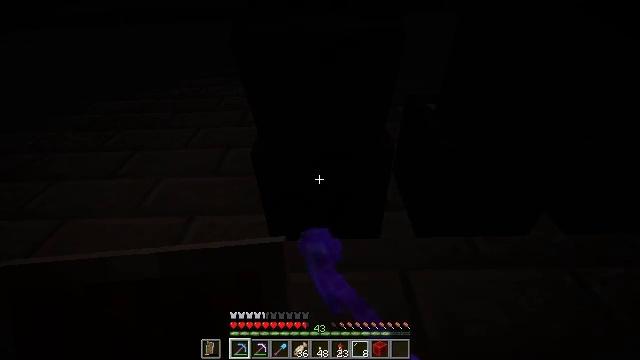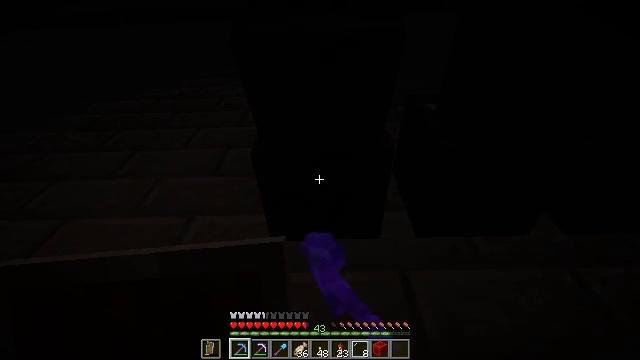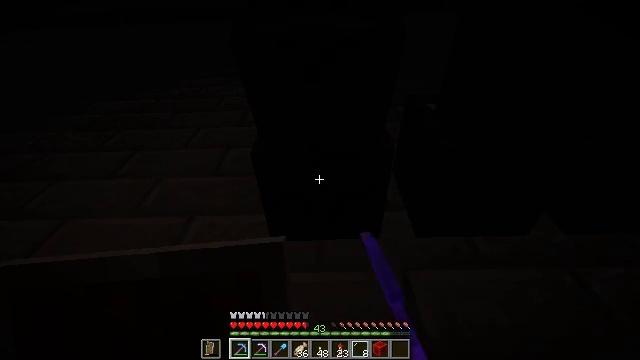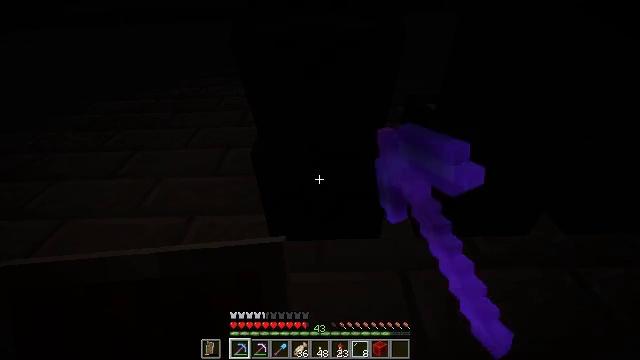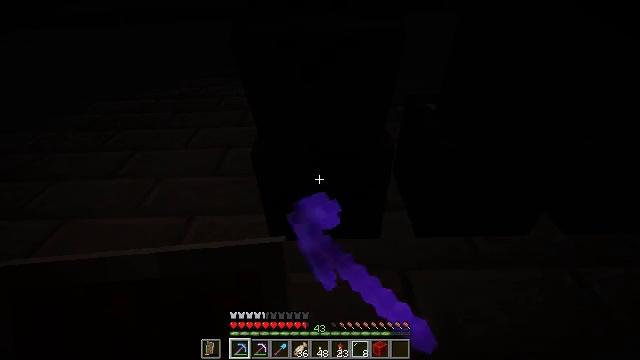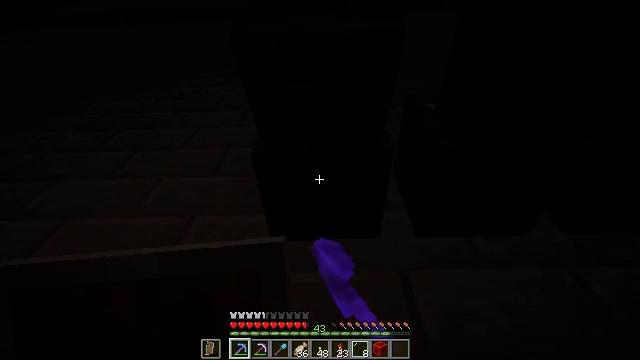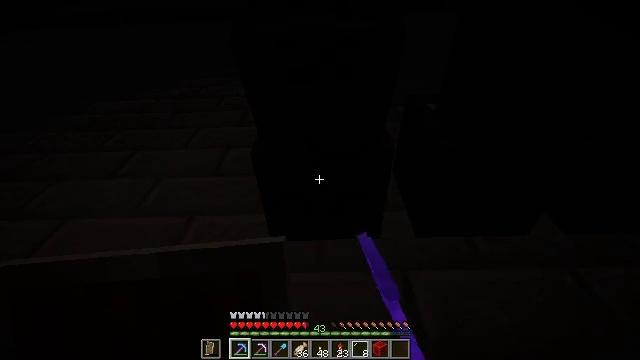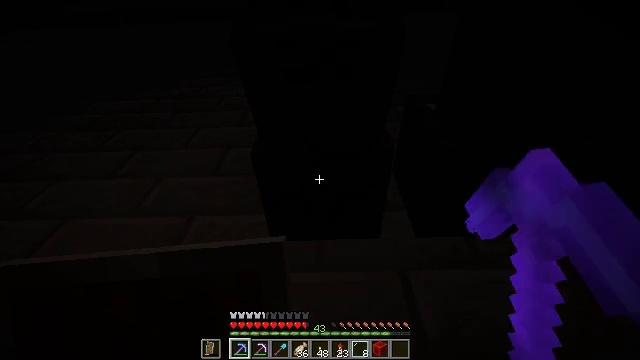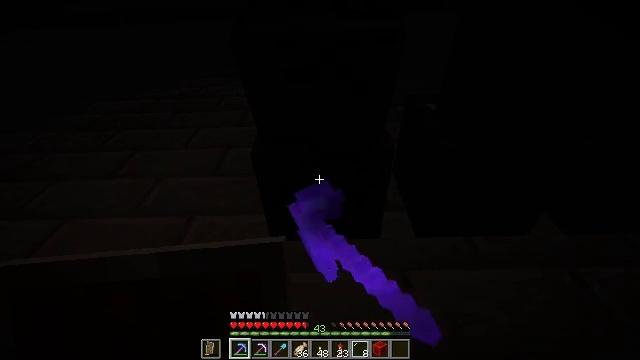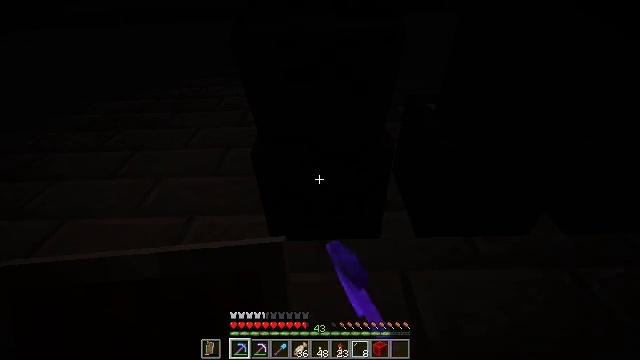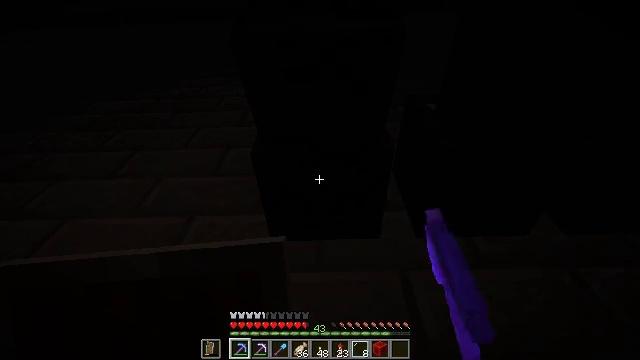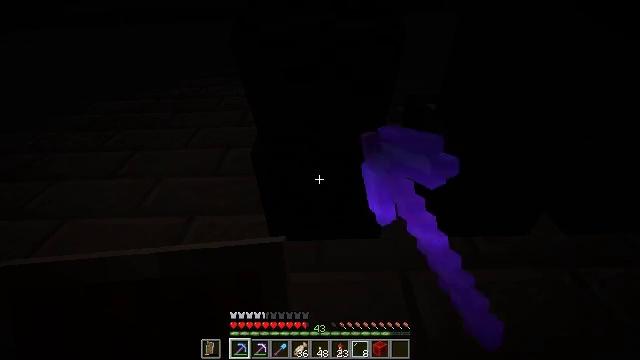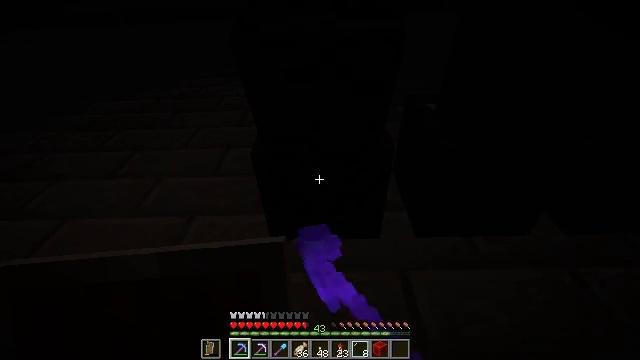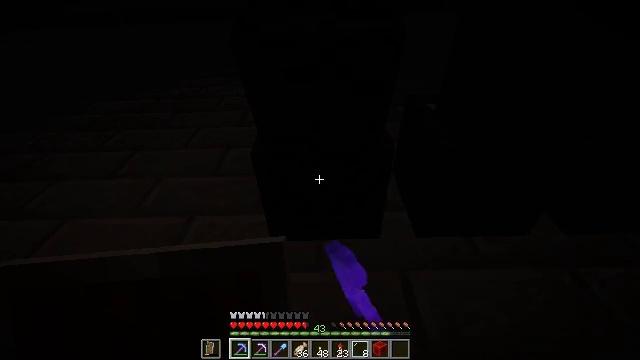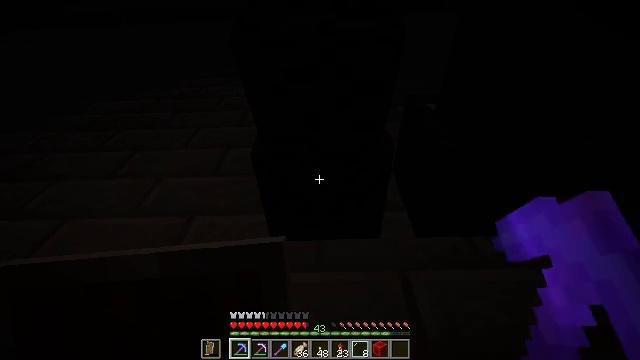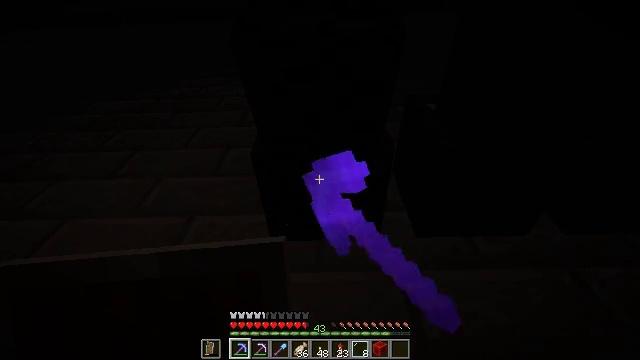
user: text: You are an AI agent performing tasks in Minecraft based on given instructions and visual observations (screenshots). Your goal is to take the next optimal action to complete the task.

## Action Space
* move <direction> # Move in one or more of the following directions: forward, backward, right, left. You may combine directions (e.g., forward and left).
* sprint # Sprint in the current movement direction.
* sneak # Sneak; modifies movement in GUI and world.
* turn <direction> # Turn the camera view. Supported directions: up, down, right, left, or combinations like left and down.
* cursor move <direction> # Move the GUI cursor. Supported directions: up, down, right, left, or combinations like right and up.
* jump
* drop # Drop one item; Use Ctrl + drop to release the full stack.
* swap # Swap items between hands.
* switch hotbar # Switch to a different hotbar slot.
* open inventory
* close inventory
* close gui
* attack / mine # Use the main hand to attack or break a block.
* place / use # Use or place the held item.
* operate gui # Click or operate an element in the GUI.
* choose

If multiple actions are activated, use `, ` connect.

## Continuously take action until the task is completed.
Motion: motion action
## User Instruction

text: Gather the dragon head by mining the wall it's attached to.
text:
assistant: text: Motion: attack / mine
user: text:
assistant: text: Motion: attack / mine
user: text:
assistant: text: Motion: attack / mine
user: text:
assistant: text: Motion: attack / mine
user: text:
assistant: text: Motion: attack / mine
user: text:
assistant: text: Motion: attack / mine
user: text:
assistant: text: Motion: attack / mine
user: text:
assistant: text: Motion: attack / mine
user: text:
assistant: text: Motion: attack / mine
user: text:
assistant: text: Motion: attack / mine
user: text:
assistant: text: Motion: attack / mine
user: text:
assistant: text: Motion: attack / mine
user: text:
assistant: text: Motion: attack / mine
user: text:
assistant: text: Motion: attack / mine
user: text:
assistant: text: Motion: attack / mine
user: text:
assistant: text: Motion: attack / mine
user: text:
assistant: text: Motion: attack / mine
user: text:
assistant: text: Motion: attack / mine
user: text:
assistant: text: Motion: attack / mine
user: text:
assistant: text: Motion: attack / mine
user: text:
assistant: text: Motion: attack / mine
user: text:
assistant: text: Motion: attack / mine